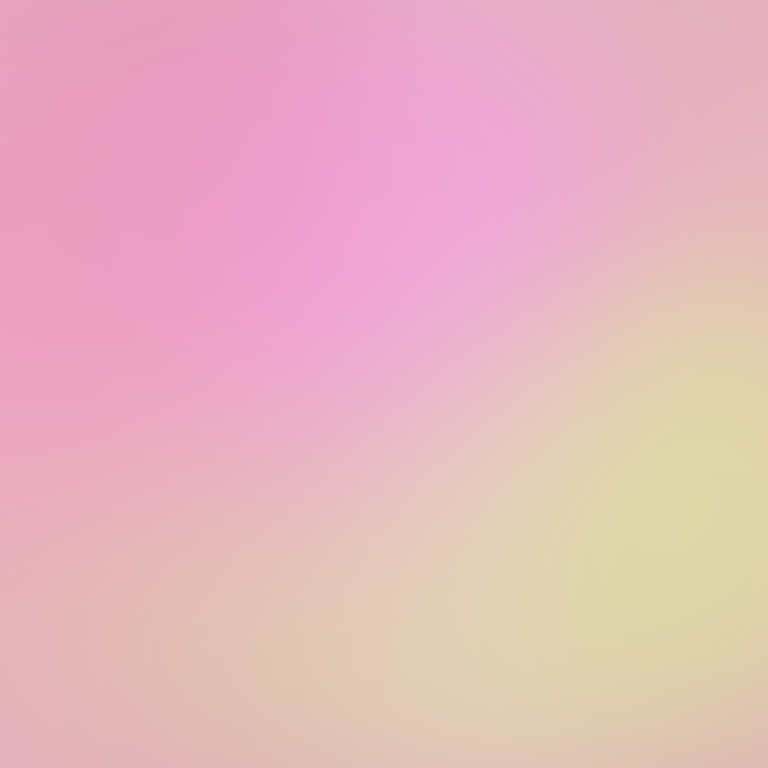
Abstract light effect, smooth gradient from soft pink to gentle yellow, serene atmosphere, diffuse glow, no room, no furniture, no objects.